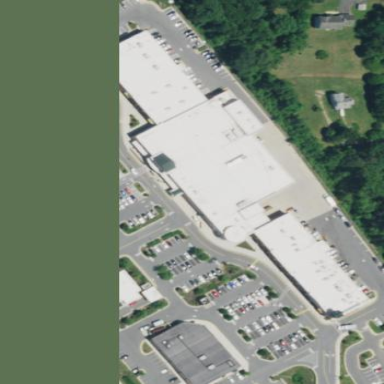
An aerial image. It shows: Retail area.